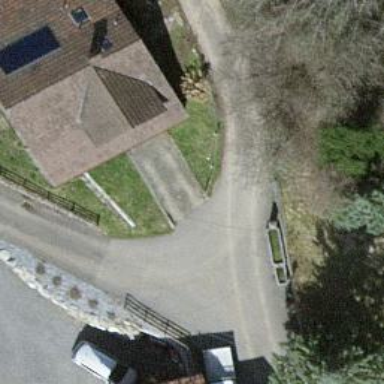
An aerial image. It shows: Post box is visible.